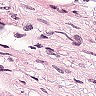
Metastatic tissue present: no